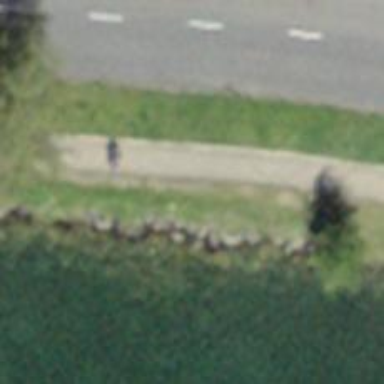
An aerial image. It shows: Brown bench.